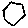
Label: hexagon